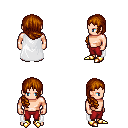
a pixel art fantasy rpg character, male body template, human, light skin, white cape, red pants, brunette right-swept hairstyle, gold boots, four views (front, back, left, right), 2x2 character sprite sheet, small pixel art, hard edges, no anti-aliasing